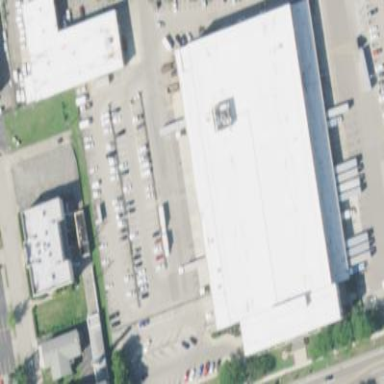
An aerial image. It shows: Post office building.